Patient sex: F
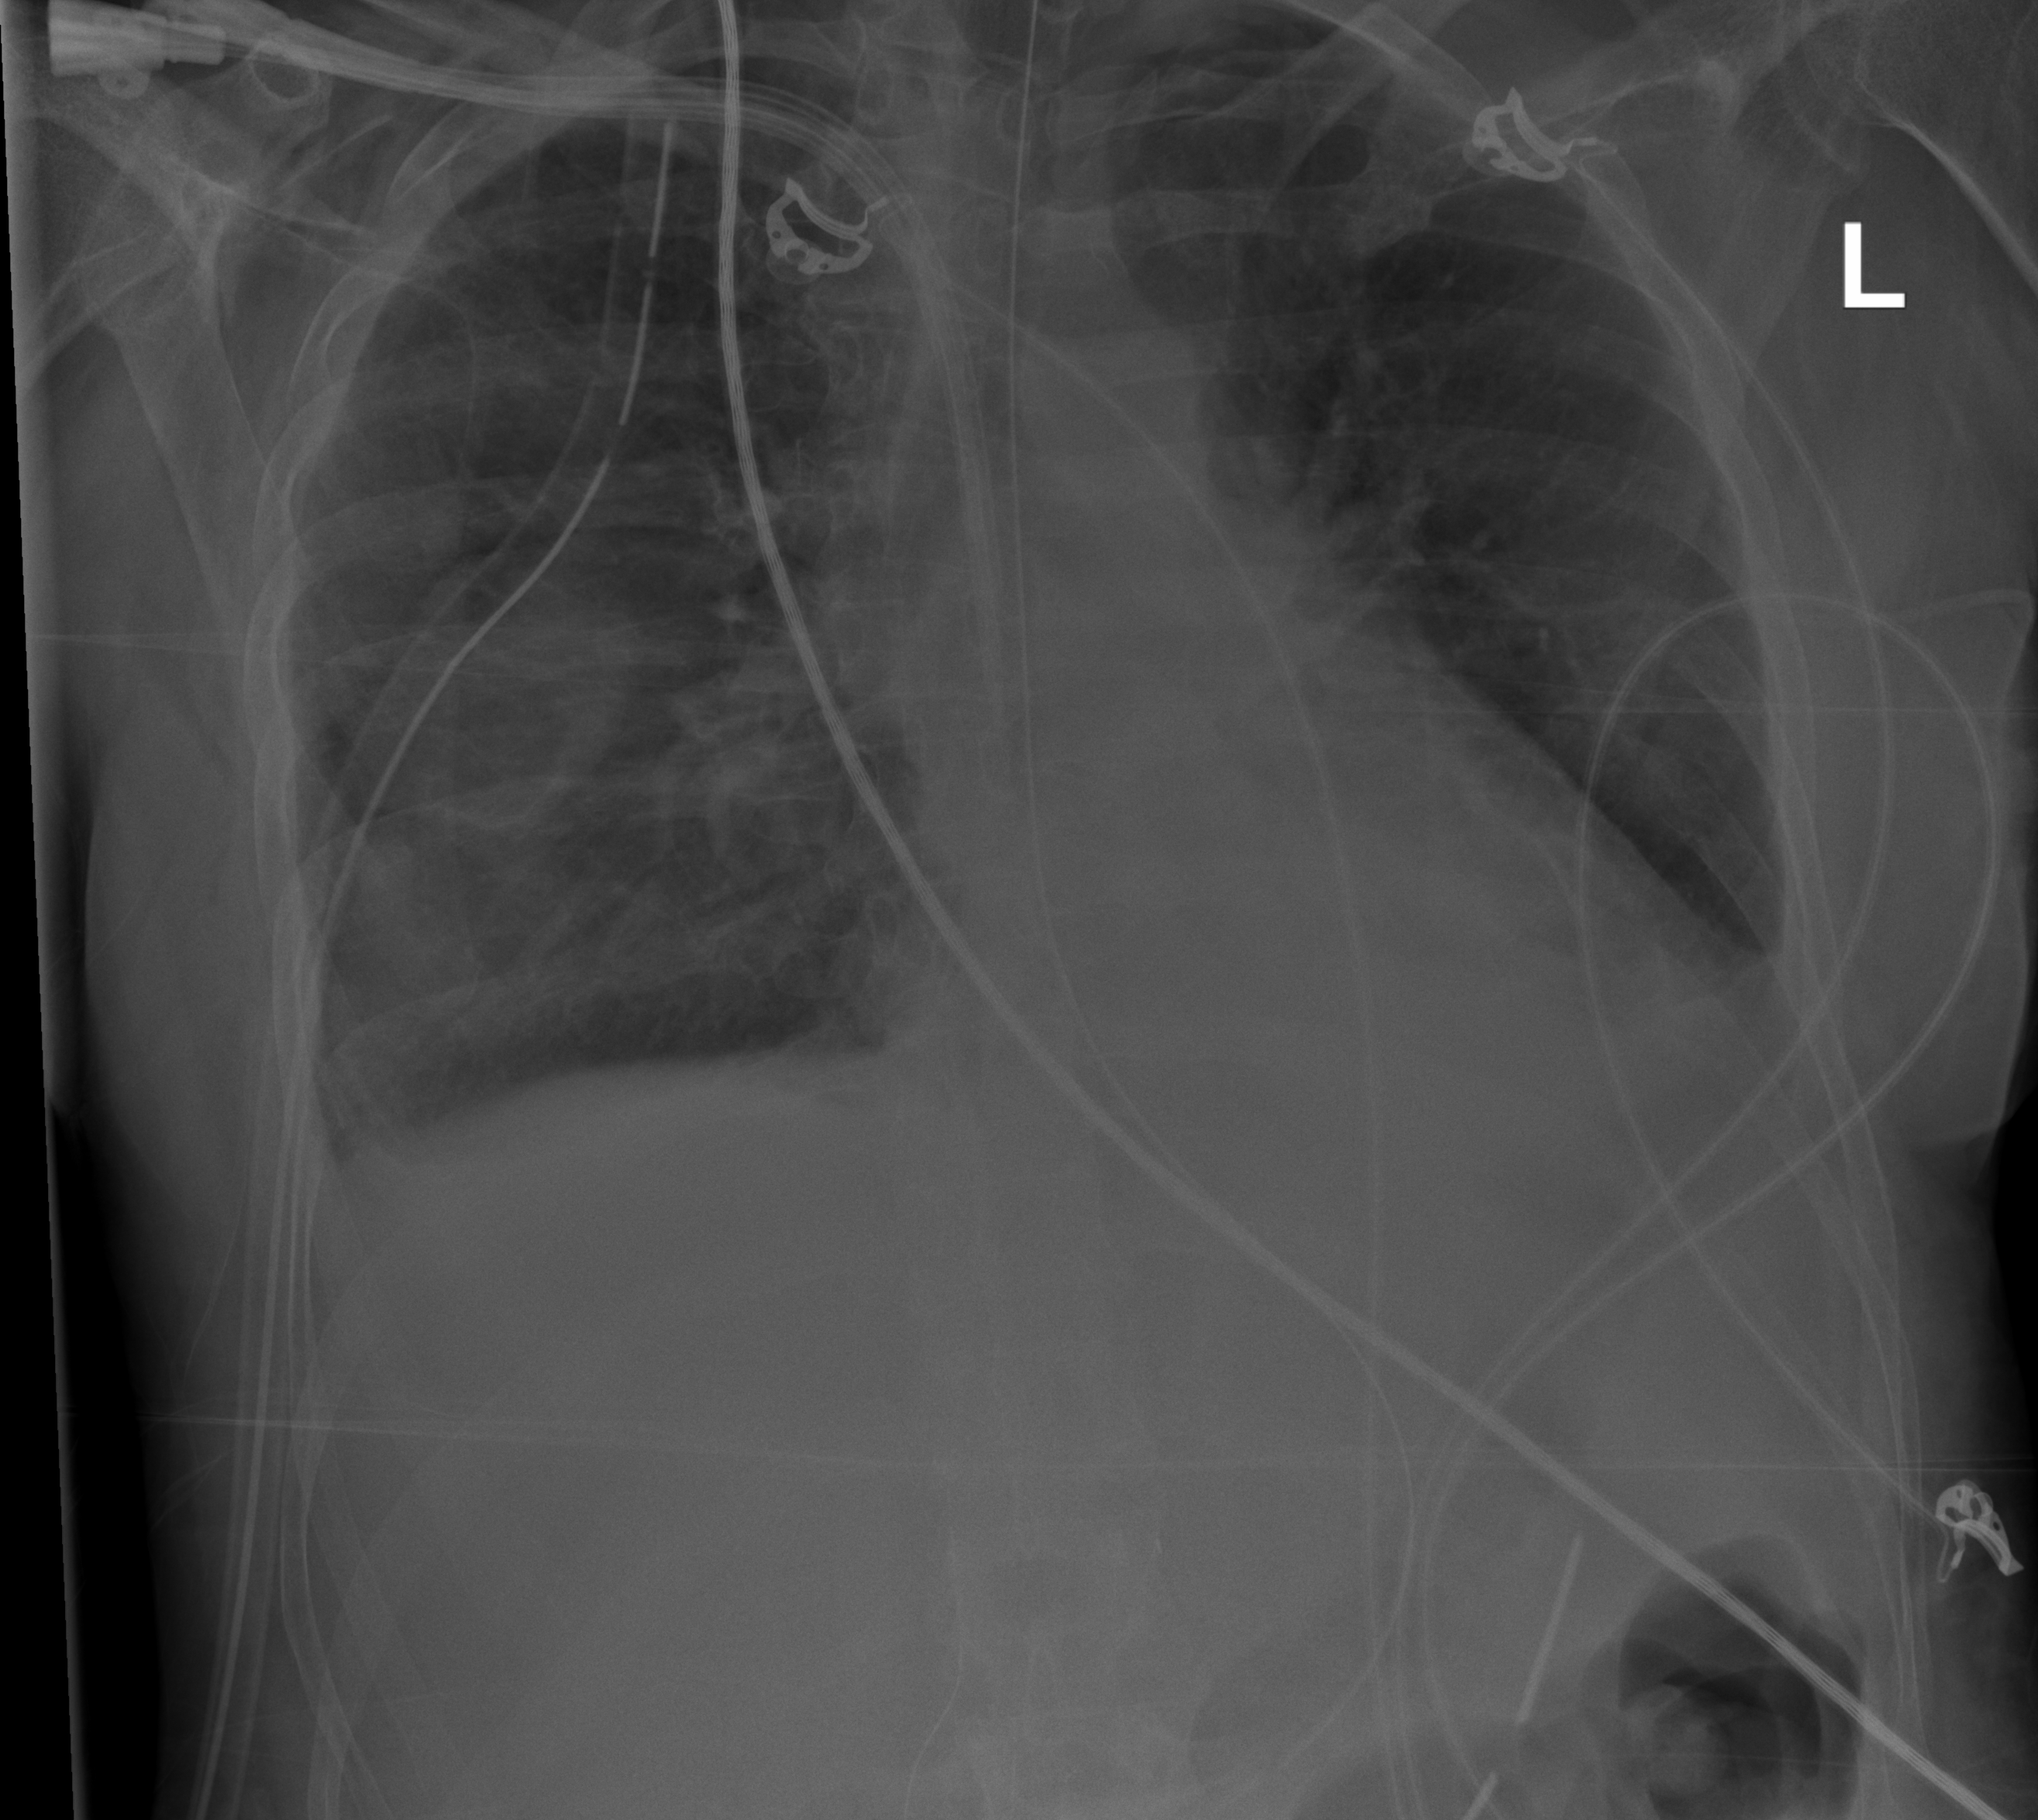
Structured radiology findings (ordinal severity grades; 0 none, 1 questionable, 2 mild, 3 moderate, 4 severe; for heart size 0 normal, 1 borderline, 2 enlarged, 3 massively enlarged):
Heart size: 0
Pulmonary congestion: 0
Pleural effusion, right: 2
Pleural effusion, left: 2
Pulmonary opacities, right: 2
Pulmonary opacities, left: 1
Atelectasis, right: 2
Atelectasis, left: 2